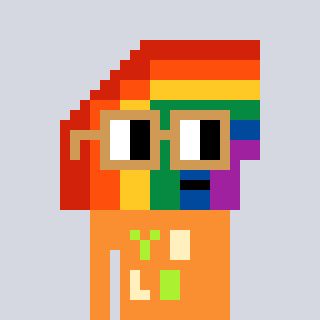
a pixel art character with square brown glasses, a rainbow-shaped head and a orange-colored body on a cool background